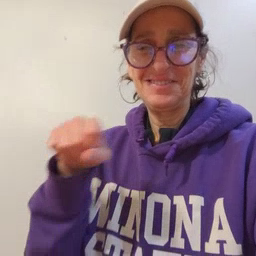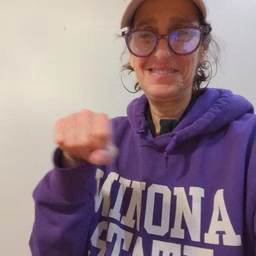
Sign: shoe